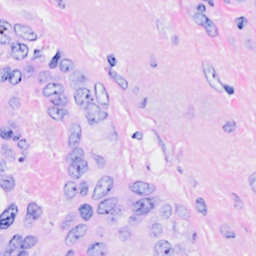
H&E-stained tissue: Breast